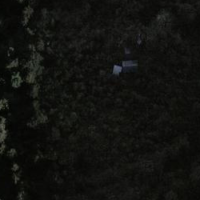
EUNIS habitat code: 45
Species observed at this site:
Aquila chrysaetos